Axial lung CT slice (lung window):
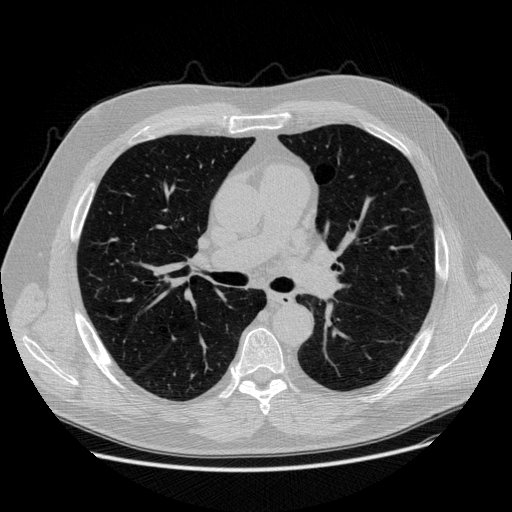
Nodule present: no